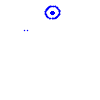
Particle: pion